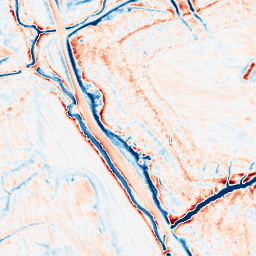
Category: edge_preserving
Decomposition family: anisotropic_diffusion
Decomposition parameters: iterations: 50
kappa: 100
gamma: 0.1
Upsampling method: bspline
Upsampling parameters: scale: 2
Upsampling scale: 2